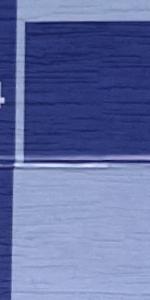
Label: Empty